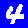
Digit: 4